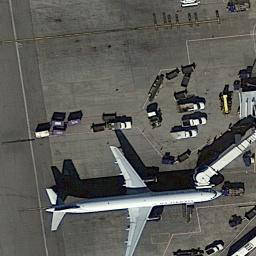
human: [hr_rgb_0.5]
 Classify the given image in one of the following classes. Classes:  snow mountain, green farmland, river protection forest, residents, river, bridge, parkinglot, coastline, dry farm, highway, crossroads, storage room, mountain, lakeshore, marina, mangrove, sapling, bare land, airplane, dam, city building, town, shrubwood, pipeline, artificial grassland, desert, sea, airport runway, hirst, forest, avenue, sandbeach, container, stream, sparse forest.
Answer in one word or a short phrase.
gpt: airplane